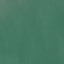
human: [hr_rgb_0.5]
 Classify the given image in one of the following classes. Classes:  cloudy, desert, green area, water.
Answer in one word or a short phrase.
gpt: water